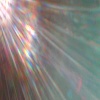
Label: sunburn